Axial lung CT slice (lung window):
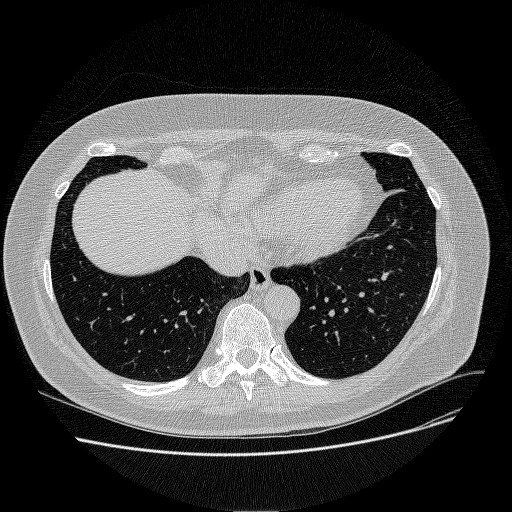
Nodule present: no